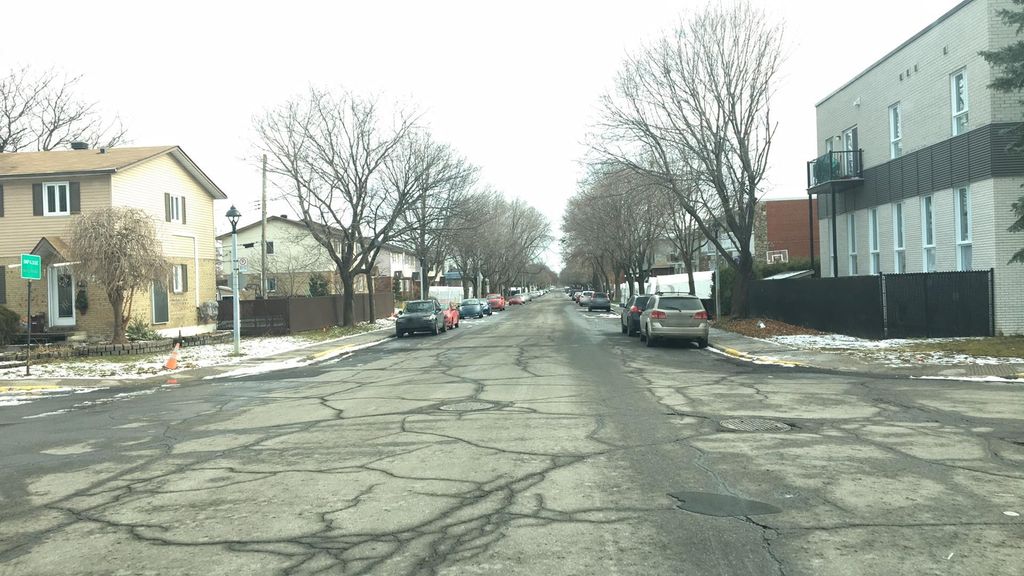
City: montreal